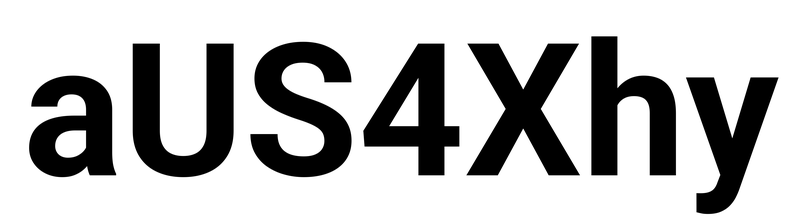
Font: Roboto_Bold